Question: The figure describes the ball exchange problem. The white ball can exchange positions with the adjacent colored balls in the 4-neighborhood. The target state is that all balls are arranged in the order of red, blue, green, and yellow from the upper left corner in the order of rows first and columns. How many exchanges are needed?
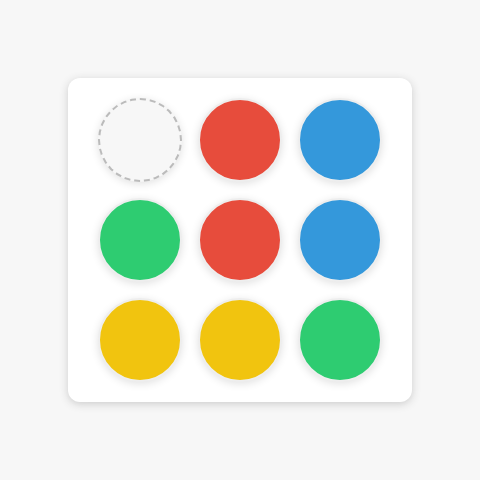
Answer: 12